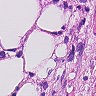
Metastatic tissue present: yes